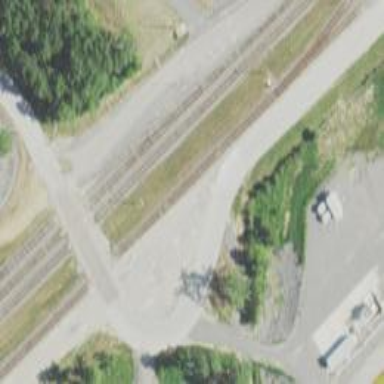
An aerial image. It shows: Railway yard.